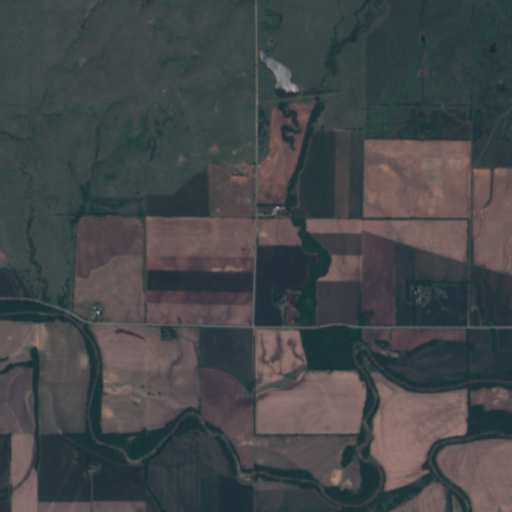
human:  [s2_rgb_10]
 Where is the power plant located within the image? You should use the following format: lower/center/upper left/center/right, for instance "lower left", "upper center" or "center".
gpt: There is no power plant in the image.